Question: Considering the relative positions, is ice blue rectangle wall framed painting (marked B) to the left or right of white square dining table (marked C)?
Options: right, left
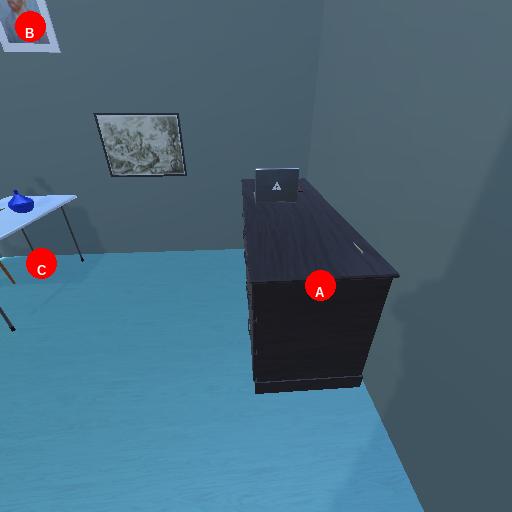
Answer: right